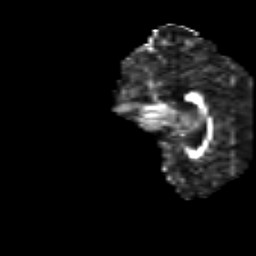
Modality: FA
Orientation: sagittal
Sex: female
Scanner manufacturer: siemens
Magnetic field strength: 3 T
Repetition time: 5 s
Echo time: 0.071 s